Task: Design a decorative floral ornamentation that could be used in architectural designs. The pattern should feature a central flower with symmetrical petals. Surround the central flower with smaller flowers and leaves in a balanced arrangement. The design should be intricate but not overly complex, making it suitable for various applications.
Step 328:
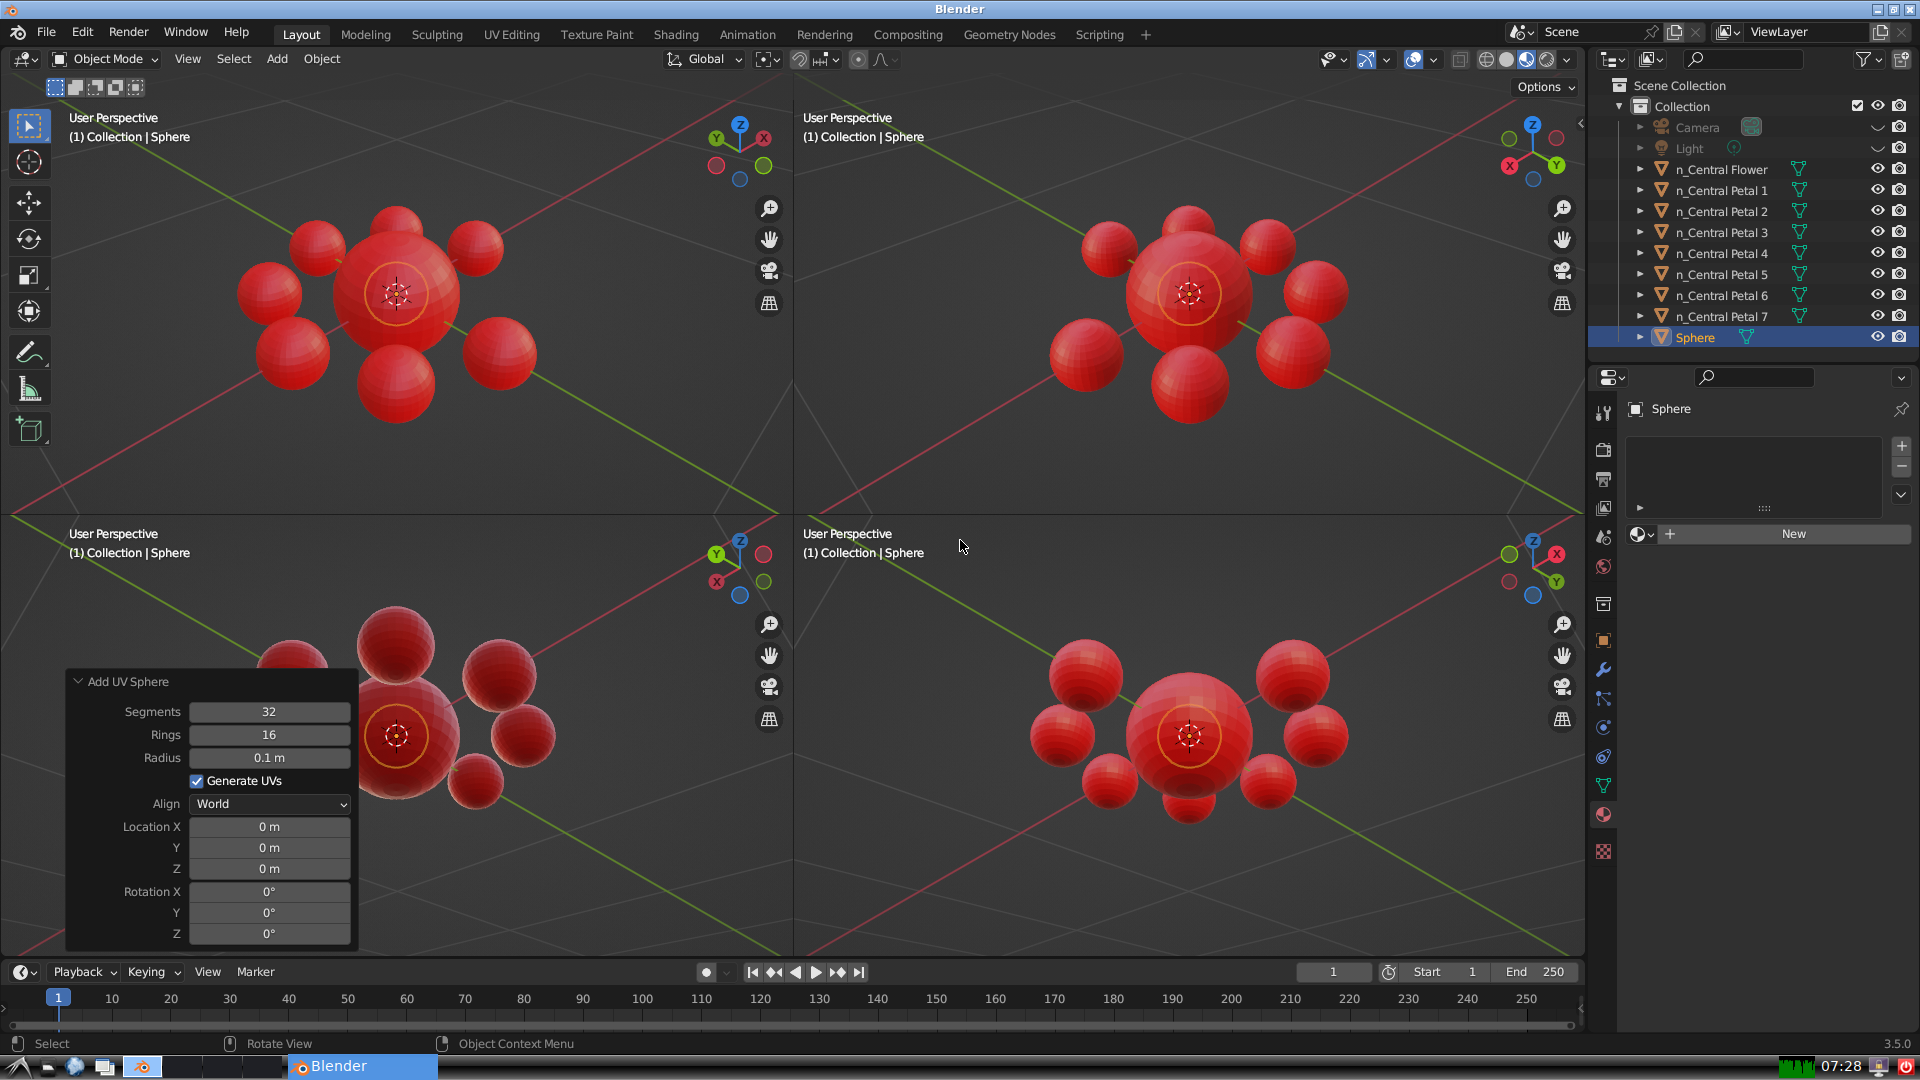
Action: {"key_press": ['Ctrl, Home']}